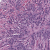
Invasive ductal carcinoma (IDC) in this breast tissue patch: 1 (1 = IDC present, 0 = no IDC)